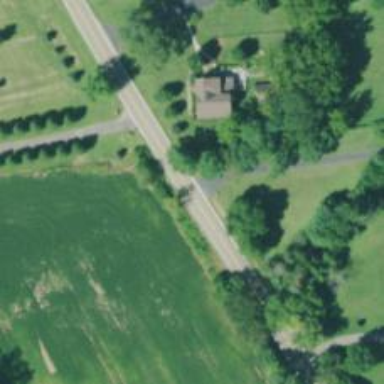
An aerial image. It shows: Driveway.